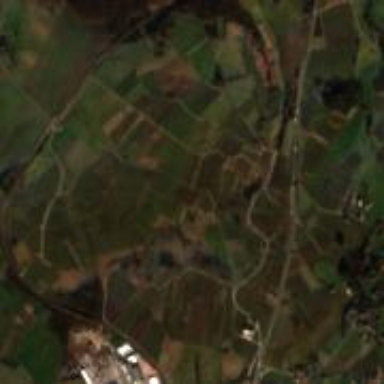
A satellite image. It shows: Vineyard where grapes are grown.